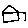
Label: house